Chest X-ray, AP view. Patient: 11 years old, sex F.
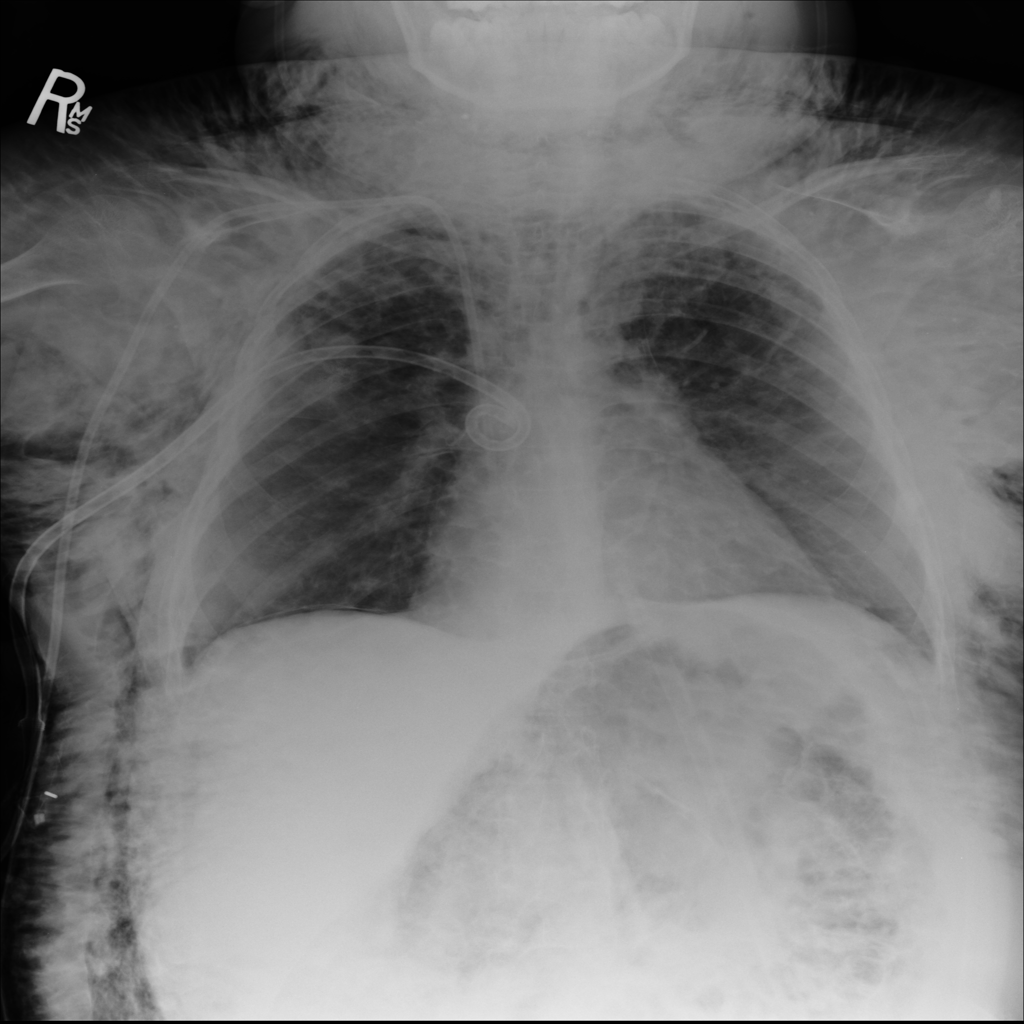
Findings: Emphysema